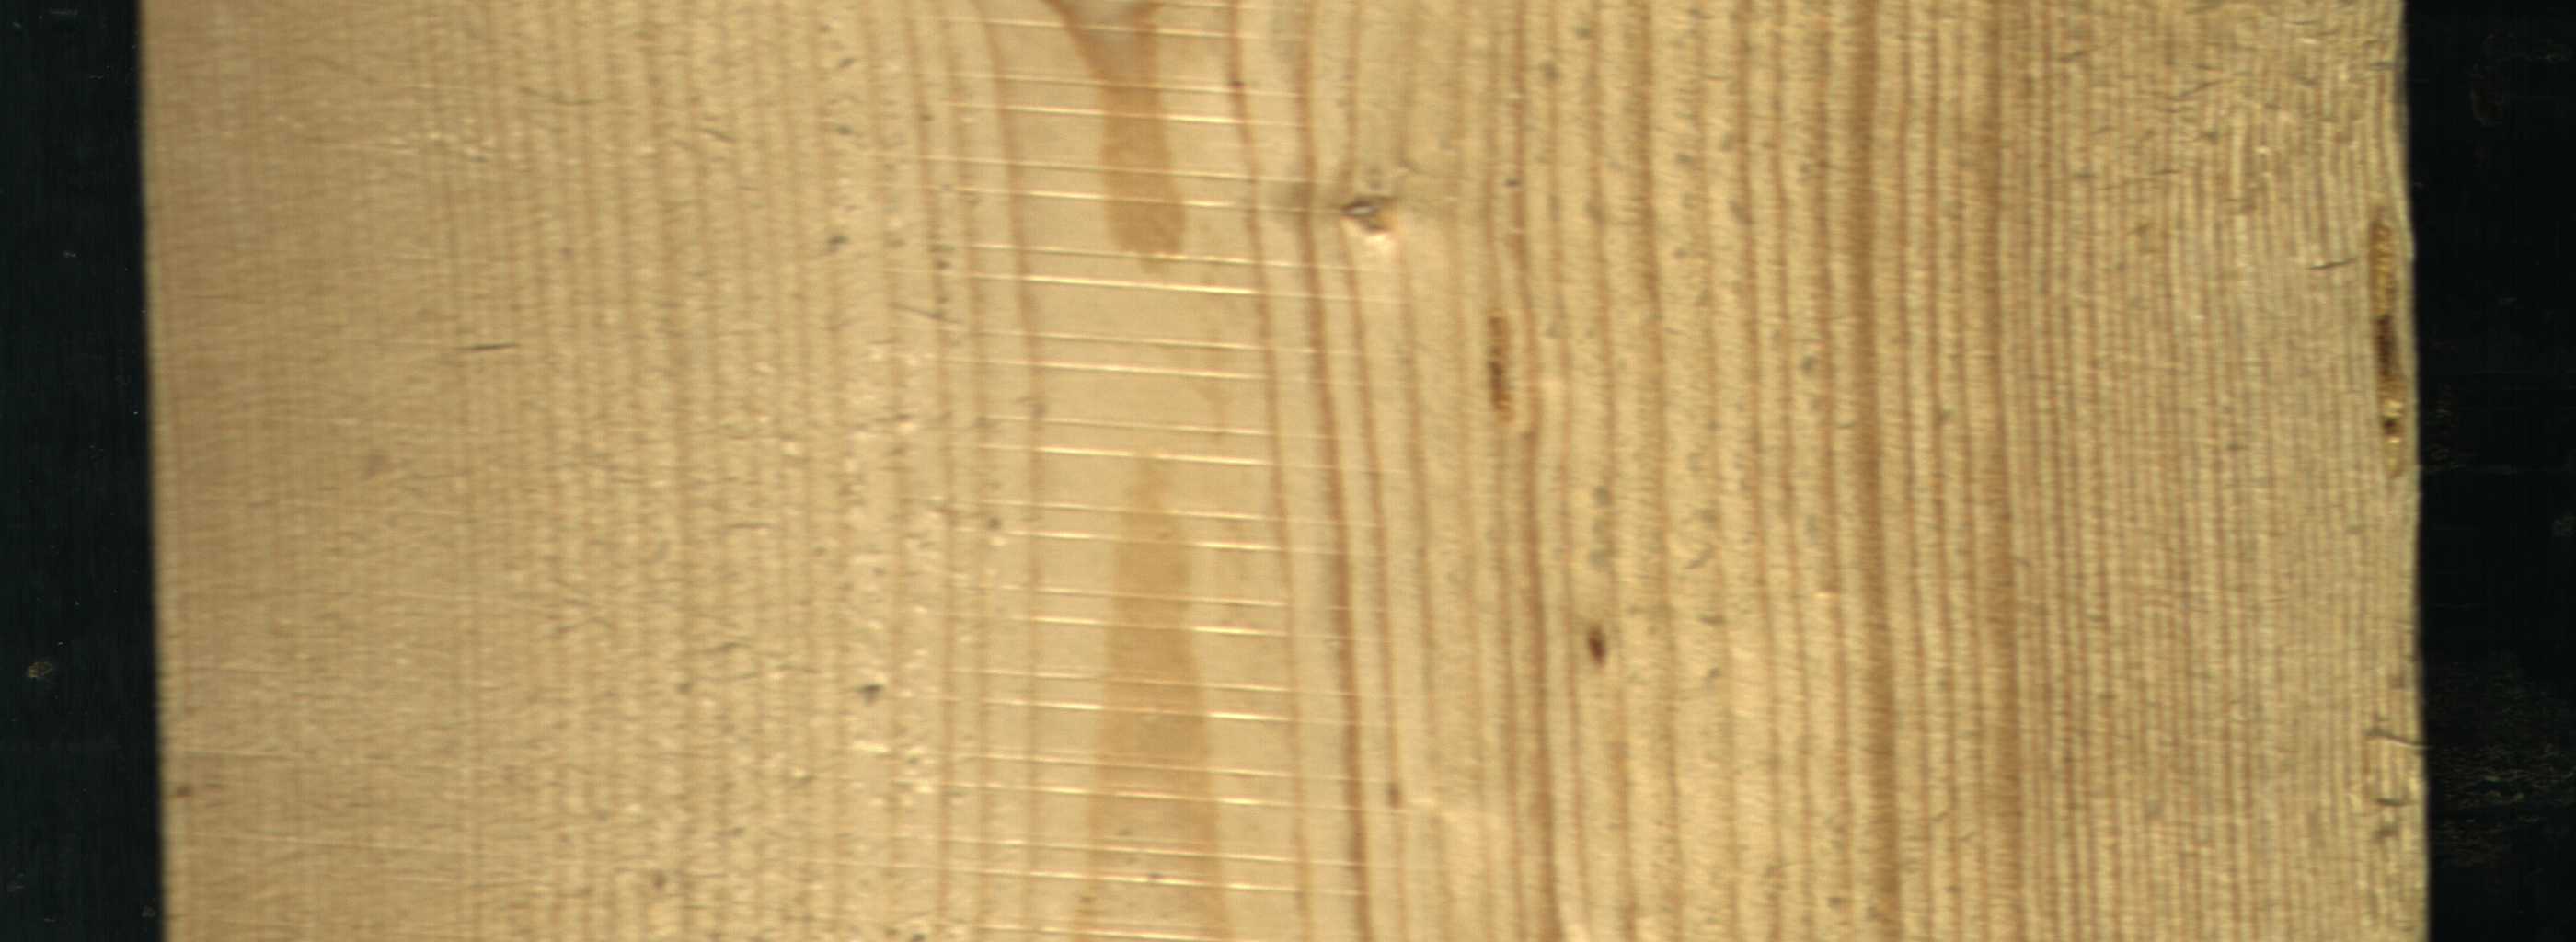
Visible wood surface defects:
resin
resin
Live_Knot